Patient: sex M, age 35
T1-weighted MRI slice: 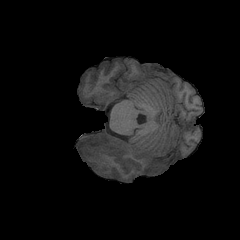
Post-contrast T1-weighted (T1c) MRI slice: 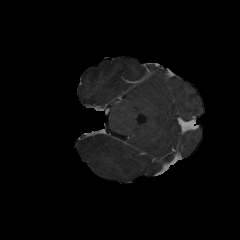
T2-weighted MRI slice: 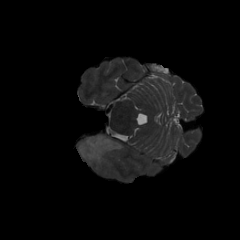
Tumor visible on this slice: yes
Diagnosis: Astrocytoma, IDH-mutant
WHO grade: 4